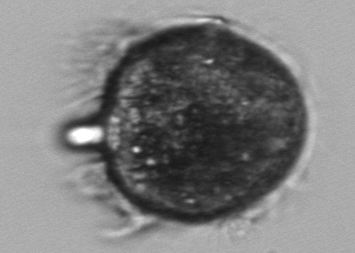
Label: Didinium